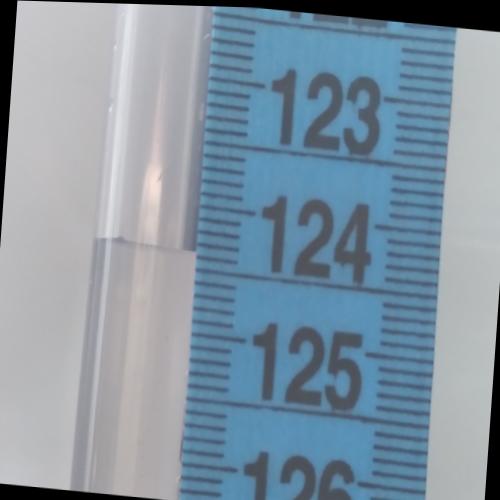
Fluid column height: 124.4 cm